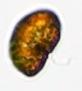
Label: Akashiwo